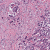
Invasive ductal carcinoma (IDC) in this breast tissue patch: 1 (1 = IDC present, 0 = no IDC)